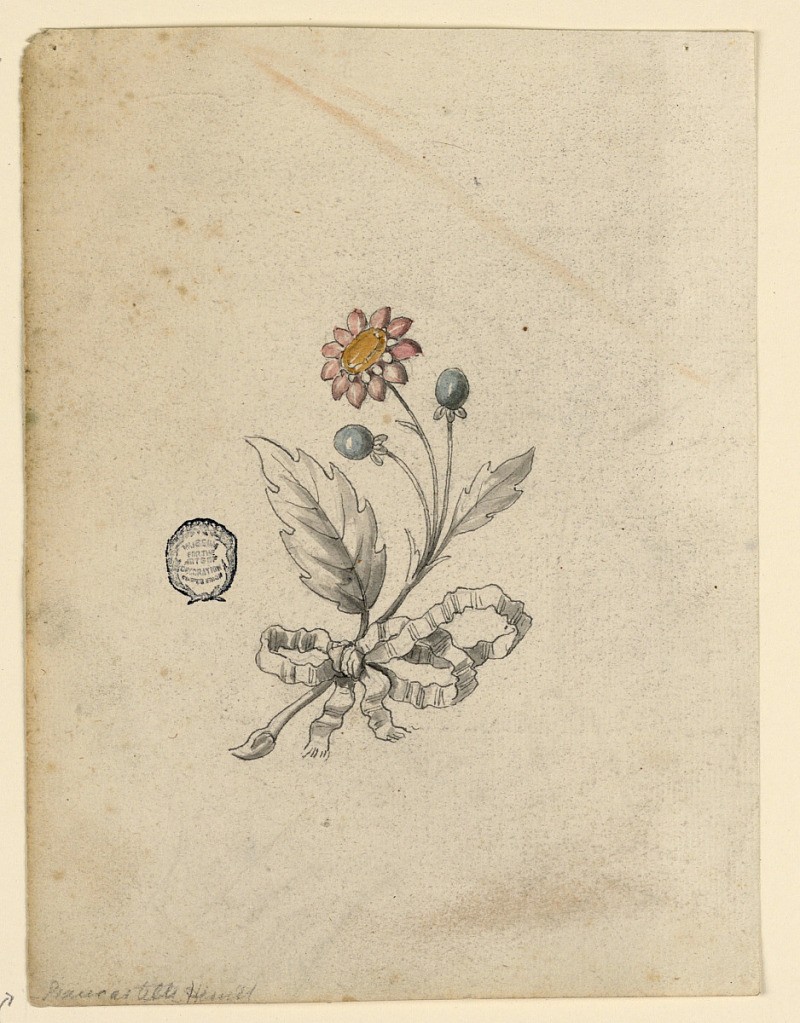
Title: Project for a Corsage
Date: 1825–1850
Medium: Pen and ink, brush and watercolor on paper
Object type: Drawing
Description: A branch with two leaves, two buds, a blossom and a knot.